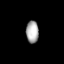
Tissue: lung
Cell type: Epithelial cells
Senescence score: 0.2364
Nuclear area (px): 274
Mean DAPI intensity: 170.022